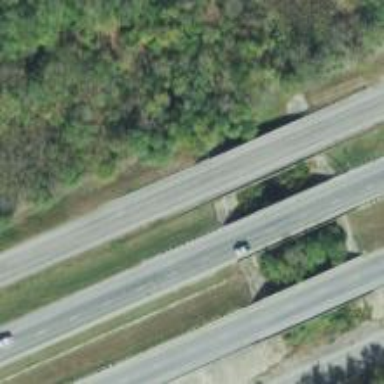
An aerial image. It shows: Bridge over motorway.